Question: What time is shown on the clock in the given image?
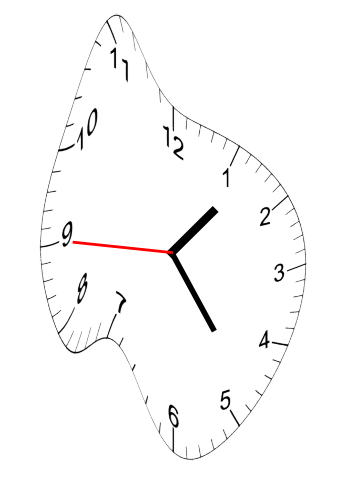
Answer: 01:23:45